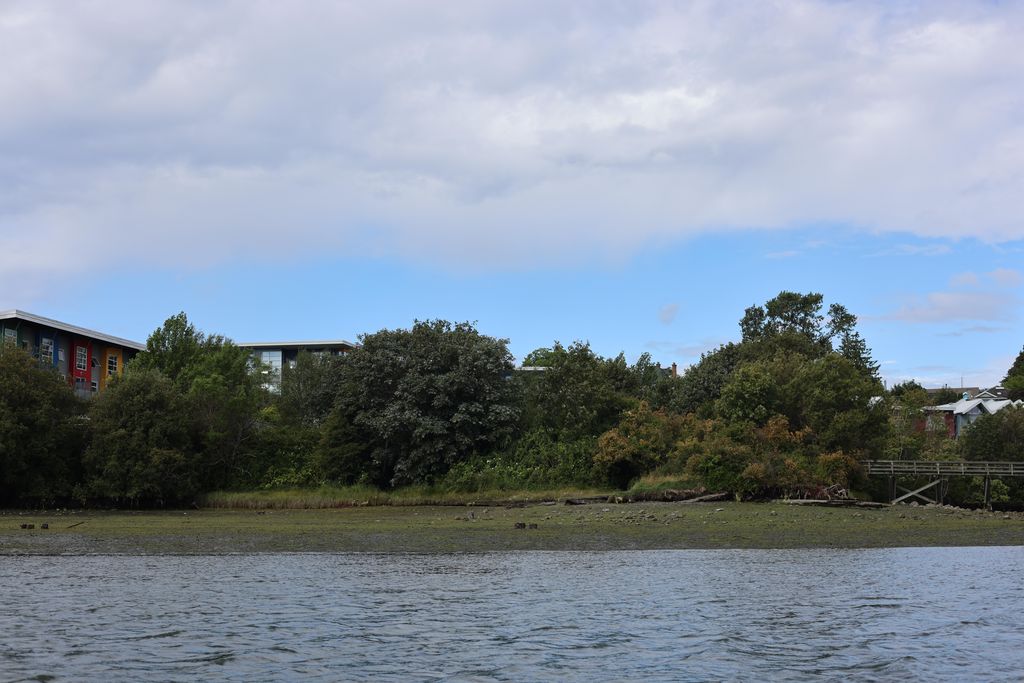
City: victoria